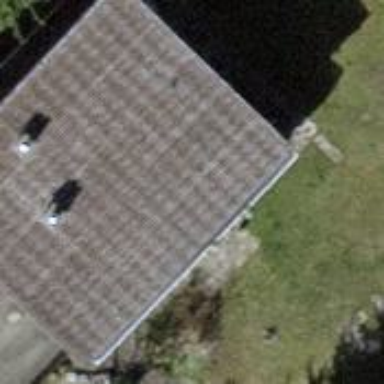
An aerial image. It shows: Detached building with saltbox-shaped roof.